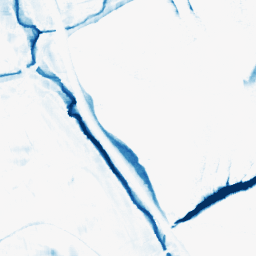
Category: morphological
Decomposition family: morphological_square
Decomposition parameters: operation: closing
size: 15
Upsampling method: edge_directed
Upsampling parameters: scale: 4
Upsampling scale: 4